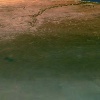
Label: land